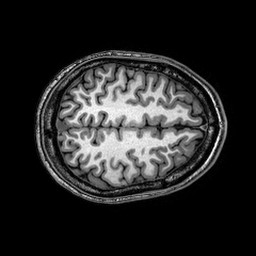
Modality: T1w
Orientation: axial
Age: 22
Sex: male